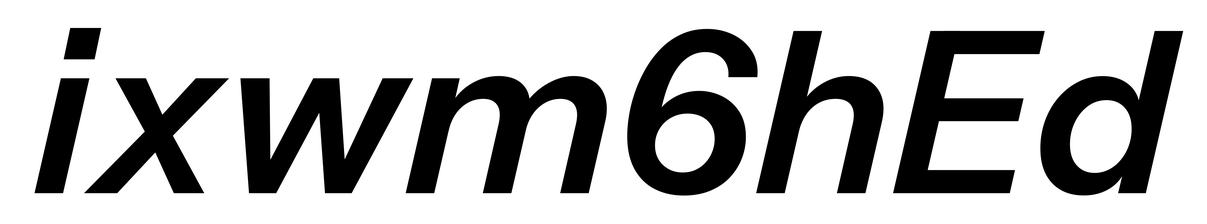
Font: InstrumentSans-Italic_SemiBold_Italic